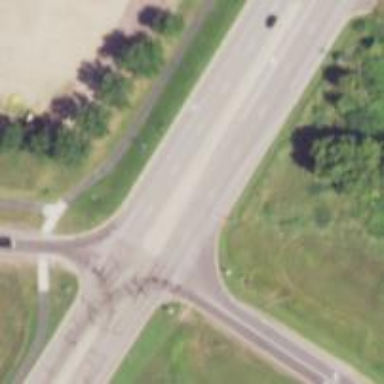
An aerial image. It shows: Secondary road with asphalt surface.